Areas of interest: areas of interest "Educational"
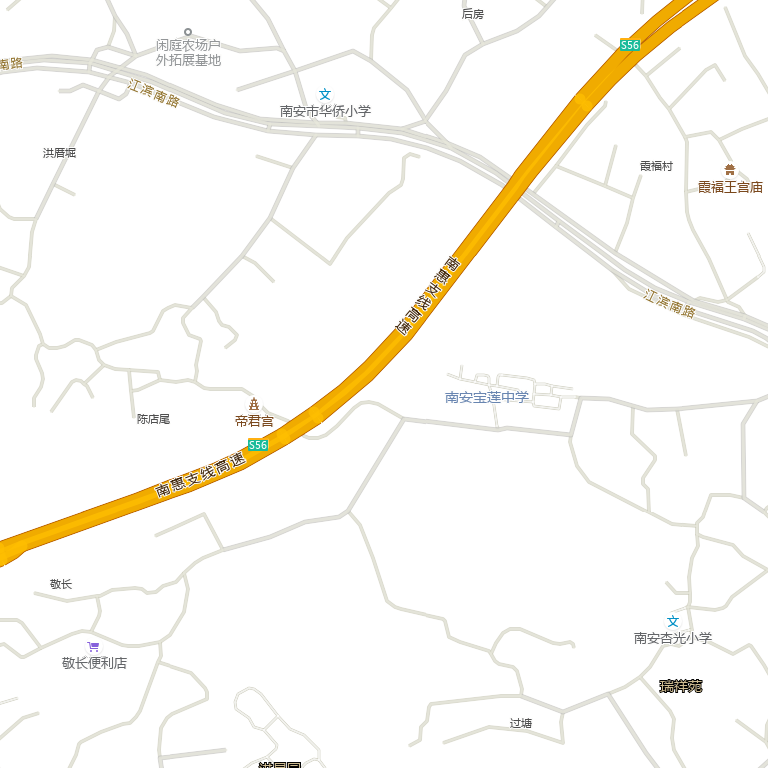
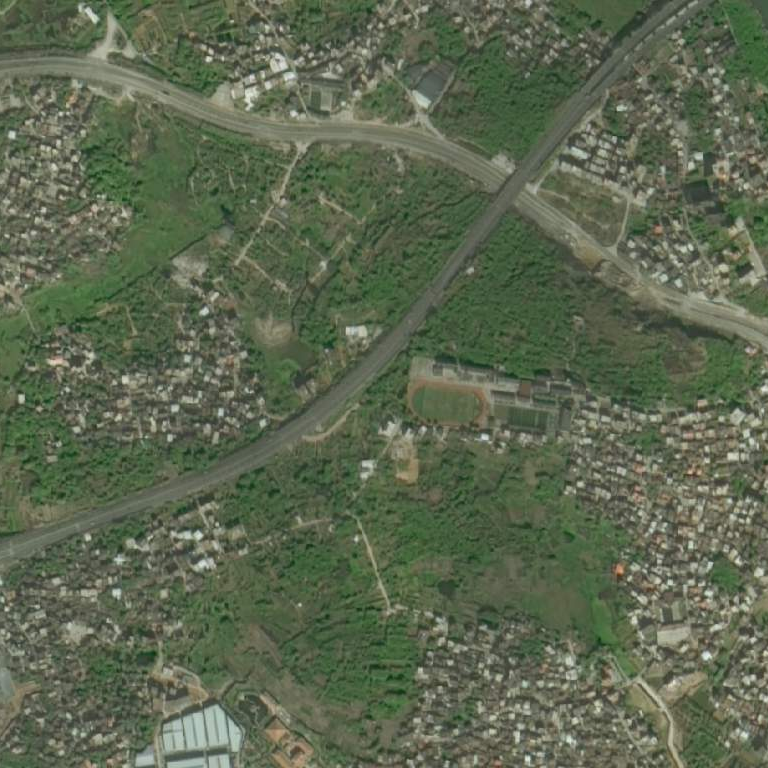